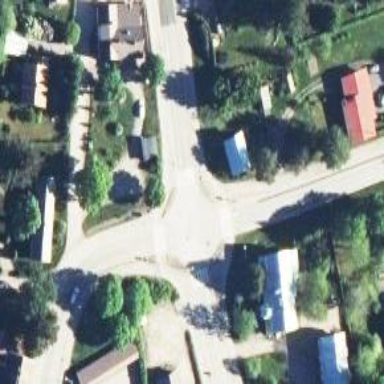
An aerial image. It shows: Uncontrolled crossing on the road.